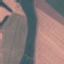
Land use / land cover: River